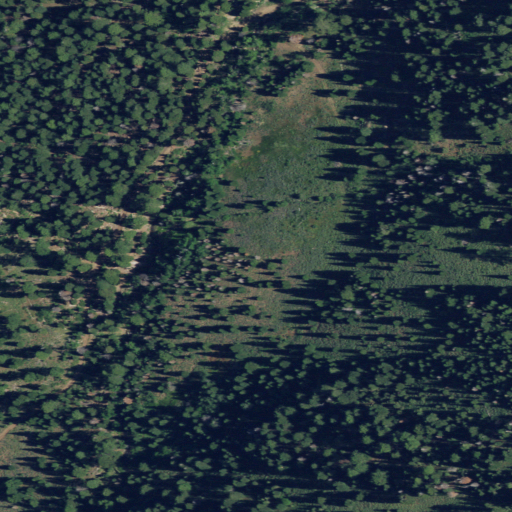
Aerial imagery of plain(s) in California named O'Connors Flat containing evergreen forest, shrub, and deciduous forest